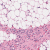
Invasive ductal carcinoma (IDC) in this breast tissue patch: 1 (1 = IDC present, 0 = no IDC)